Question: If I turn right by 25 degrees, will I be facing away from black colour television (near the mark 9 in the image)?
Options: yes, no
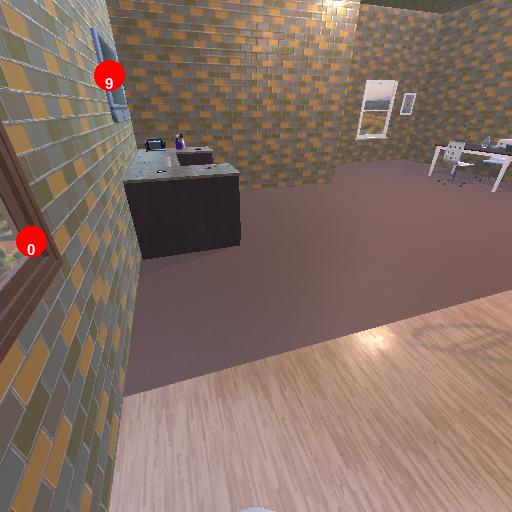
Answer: yes